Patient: sex F, age 69
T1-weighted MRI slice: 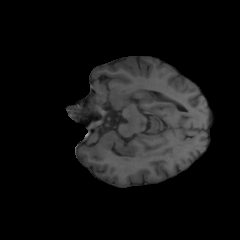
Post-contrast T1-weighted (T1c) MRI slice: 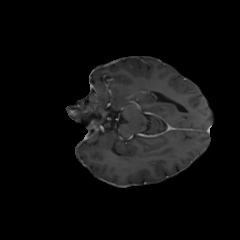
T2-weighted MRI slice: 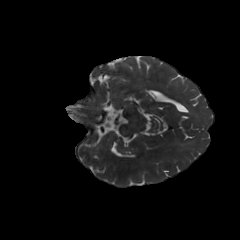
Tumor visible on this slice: no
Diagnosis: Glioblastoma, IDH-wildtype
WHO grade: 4